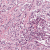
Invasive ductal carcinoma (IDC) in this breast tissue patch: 1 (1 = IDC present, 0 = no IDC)